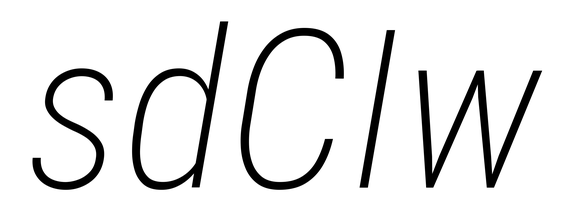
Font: Roboto-Italic_Condensed_ExtraLight_Italic